Field crop: maize
Growth stage: 2
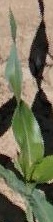
Species: maize